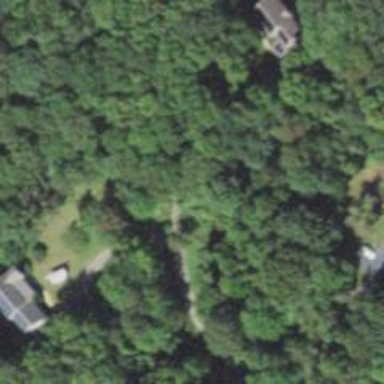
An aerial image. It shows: Residential driveway.